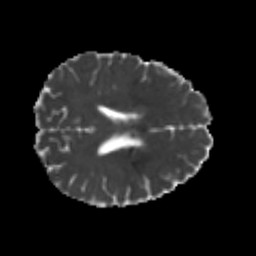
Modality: MD
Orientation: axial
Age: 22
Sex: male
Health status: healthy
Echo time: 0.074 s